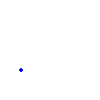
Particle: pion